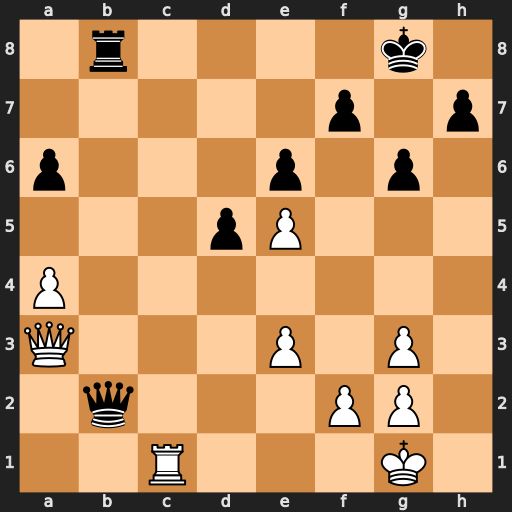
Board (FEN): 1r4k1/5p1p/p3p1p1/3pP3/P7/Q3P1P1/1q3PP1/2R3K1
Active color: w
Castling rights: -
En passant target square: -
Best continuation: Rc8+ Rxc8 Qxb2